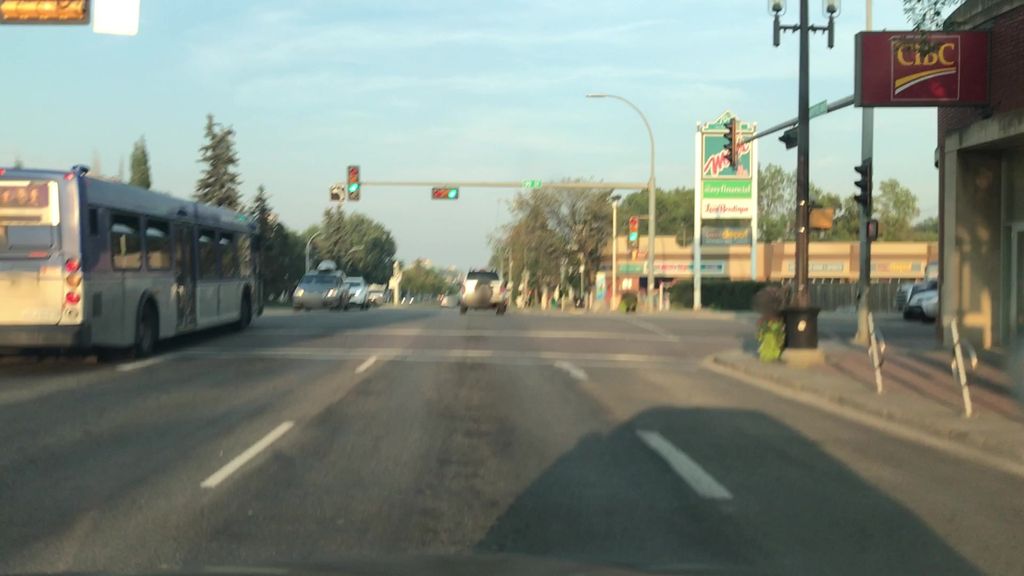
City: edmonton